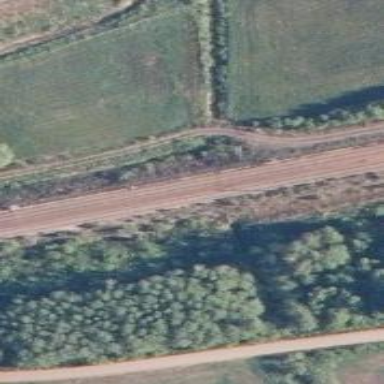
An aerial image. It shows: Railway track with continuous electrified contact lines.